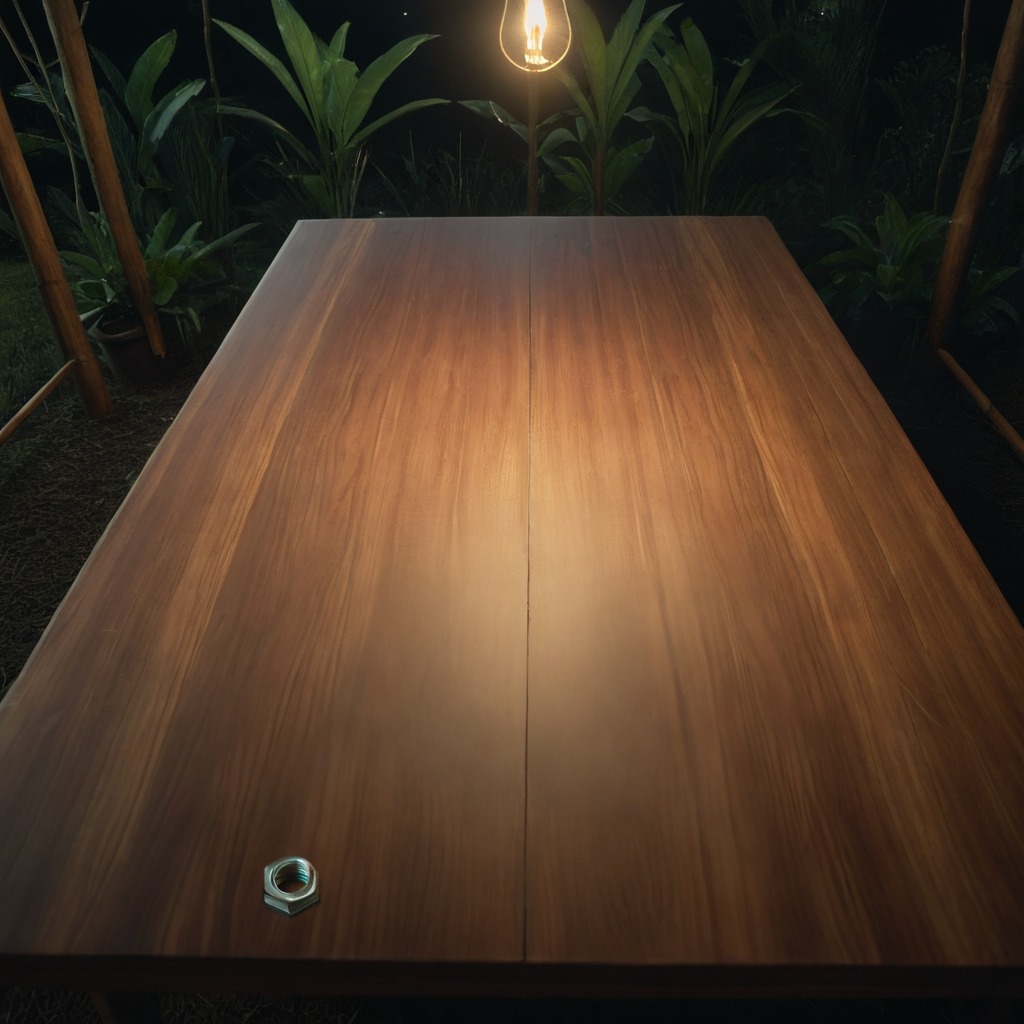
A metal nut is lying on a wooden table inside a jungle field workshop tent at night with soft shadows worn but